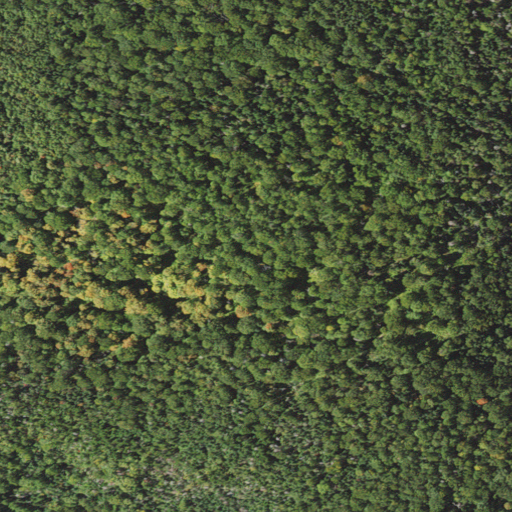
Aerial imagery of mountain in New Hampshire named Howe Hill containing deciduous forest, mixed forest, and evergreen forest